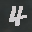
Label: 4